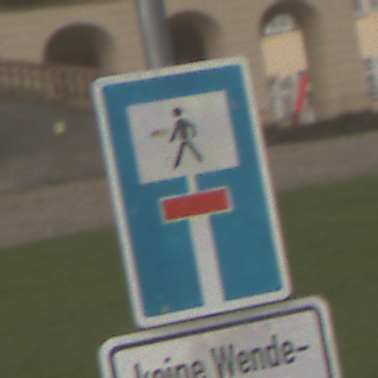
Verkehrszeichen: SackgasseFussgaengerDurchlaessig
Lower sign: HinweisGeaenderteVorfahrtVerkehrsfuehrungVerkehrsregelung3
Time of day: MorningAfternoon
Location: Outdoor (Suburban)
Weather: Overcast
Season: NotSpecified
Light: Natural